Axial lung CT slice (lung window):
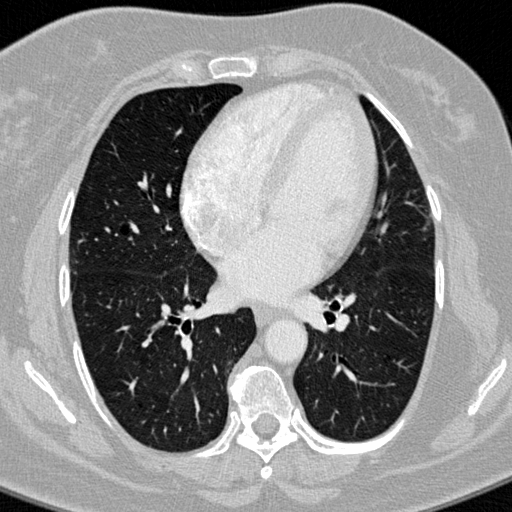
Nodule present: no